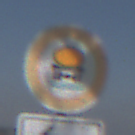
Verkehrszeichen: VerbotFahrzeugeWassergefaehrdenderLadung
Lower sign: RichtungsangabeDurchPfeile2
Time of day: Midday
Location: Outdoor (Nature)
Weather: PartlyCloudy
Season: NotSpecified
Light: Natural